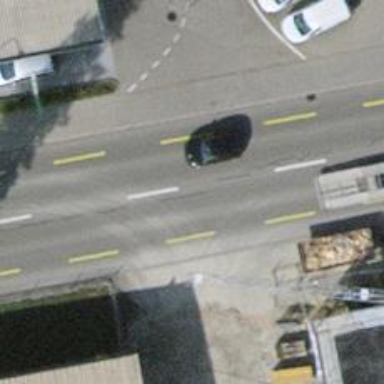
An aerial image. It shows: Primary highway with asphalt surface and lanes for cycling on both sides.